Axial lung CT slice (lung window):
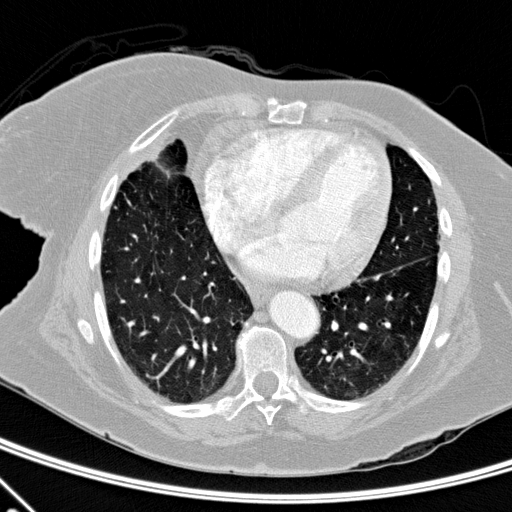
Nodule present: no